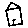
Label: house